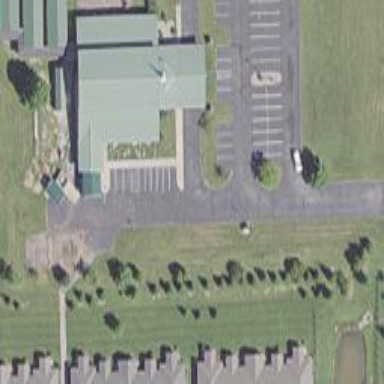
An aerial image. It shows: Beautiful church building.